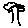
Label: tree